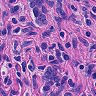
Metastatic tissue present: yes